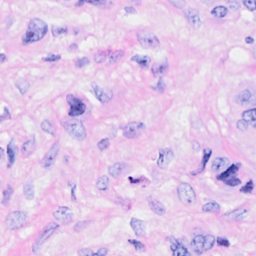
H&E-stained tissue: Breast